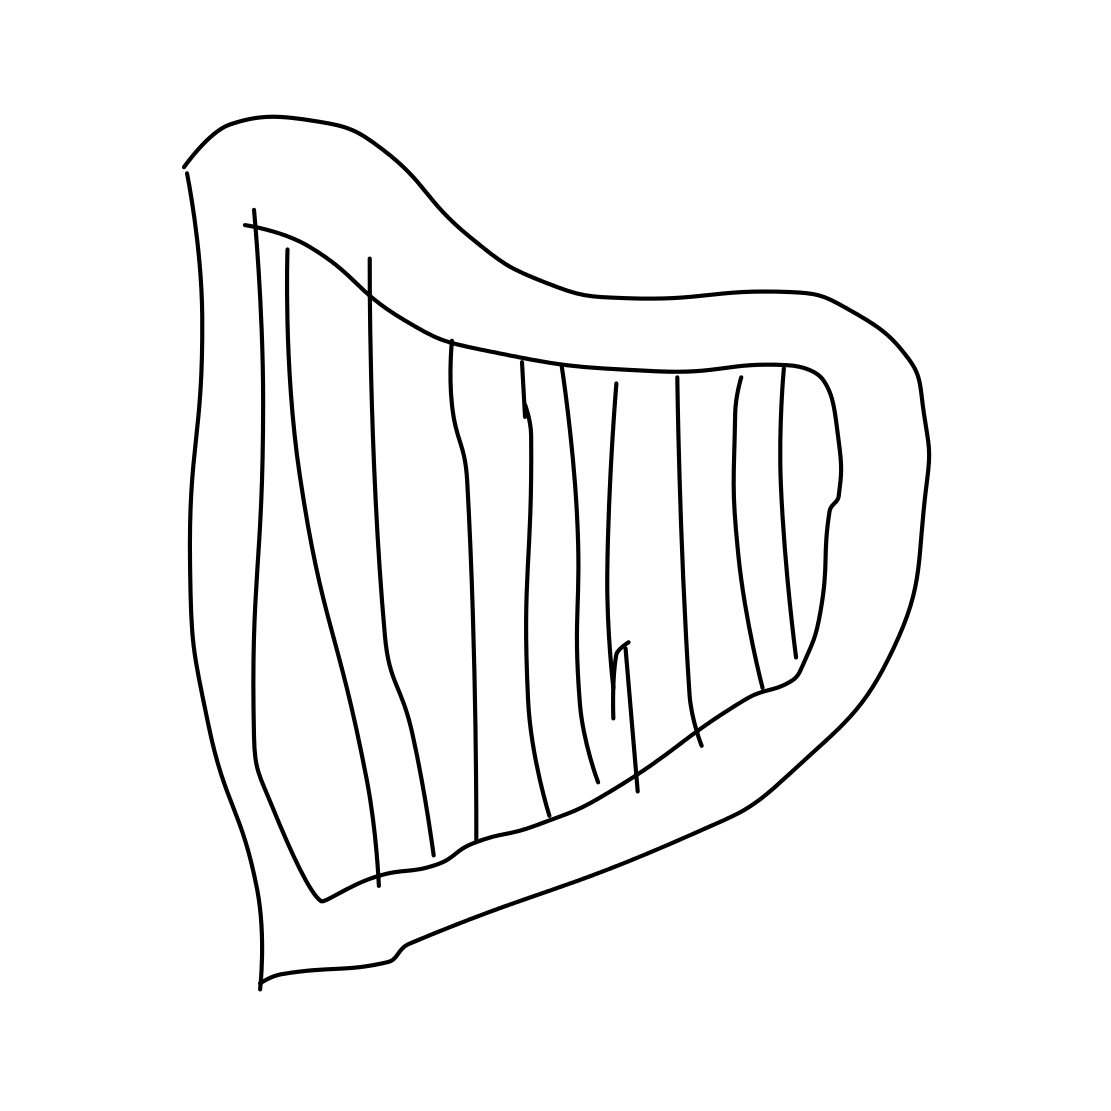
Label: harp